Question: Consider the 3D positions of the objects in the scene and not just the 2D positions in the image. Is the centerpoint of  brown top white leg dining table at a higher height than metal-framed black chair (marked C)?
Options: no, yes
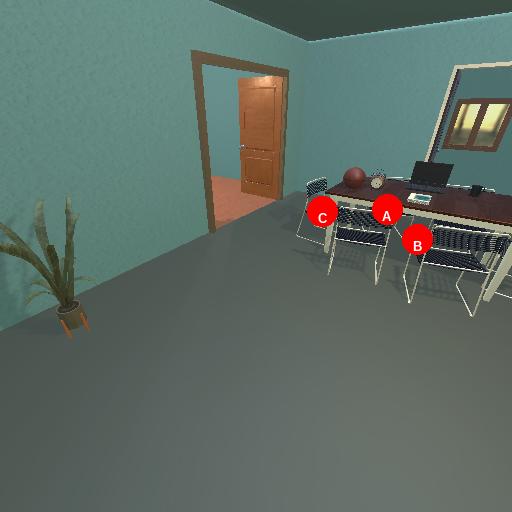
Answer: no